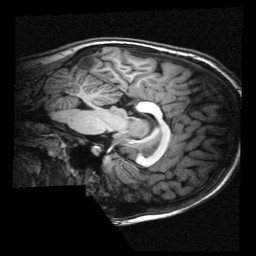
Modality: T1w
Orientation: sagittal
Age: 14
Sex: female
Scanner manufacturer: siemens
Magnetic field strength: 3 T
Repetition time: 2.3 s
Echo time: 0.00336 s